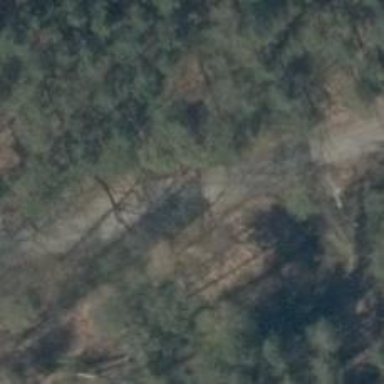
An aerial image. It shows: Track with compacted grade 2 surface.